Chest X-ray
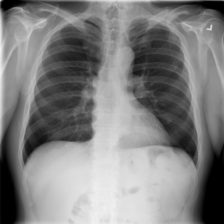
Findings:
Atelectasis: negative
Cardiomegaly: negative
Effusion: negative
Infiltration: negative
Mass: negative
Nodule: negative
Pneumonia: negative
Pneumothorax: negative
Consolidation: negative
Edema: negative
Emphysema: negative
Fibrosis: negative
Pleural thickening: negative
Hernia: negative